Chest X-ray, PA view. Patient: 48 years old, sex M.
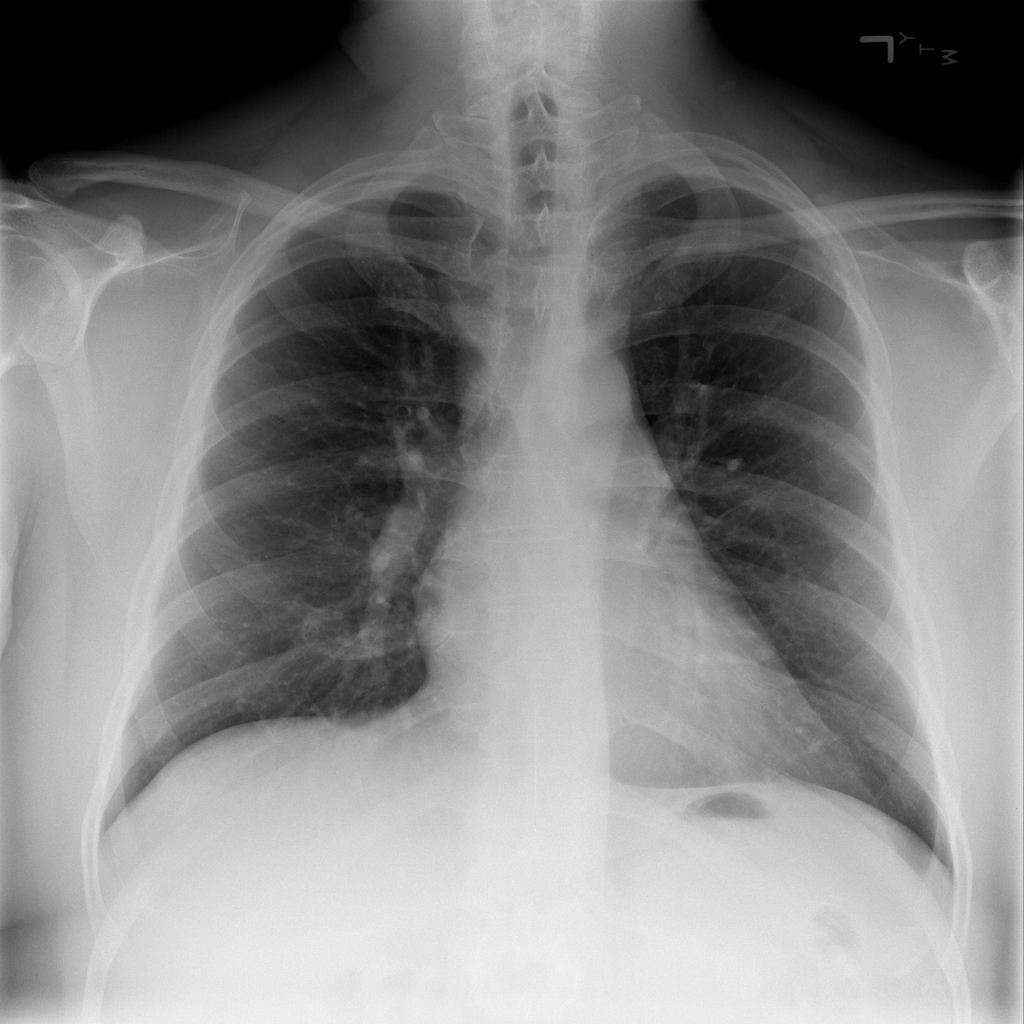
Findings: No Finding